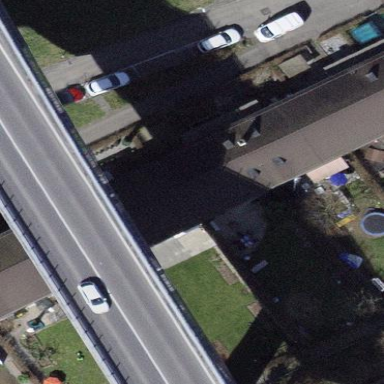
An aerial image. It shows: Terrace building.